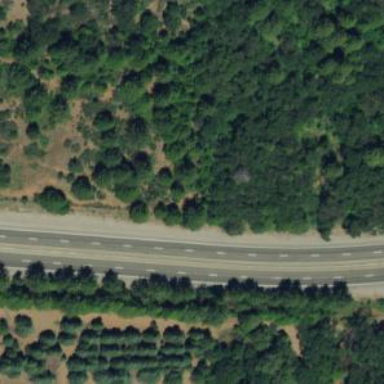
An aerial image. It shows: Trunk highway with expressway features.